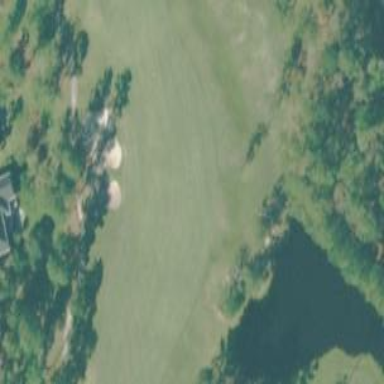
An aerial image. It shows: Scenic golf fairway.